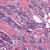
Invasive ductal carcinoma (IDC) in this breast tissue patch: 1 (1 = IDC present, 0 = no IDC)